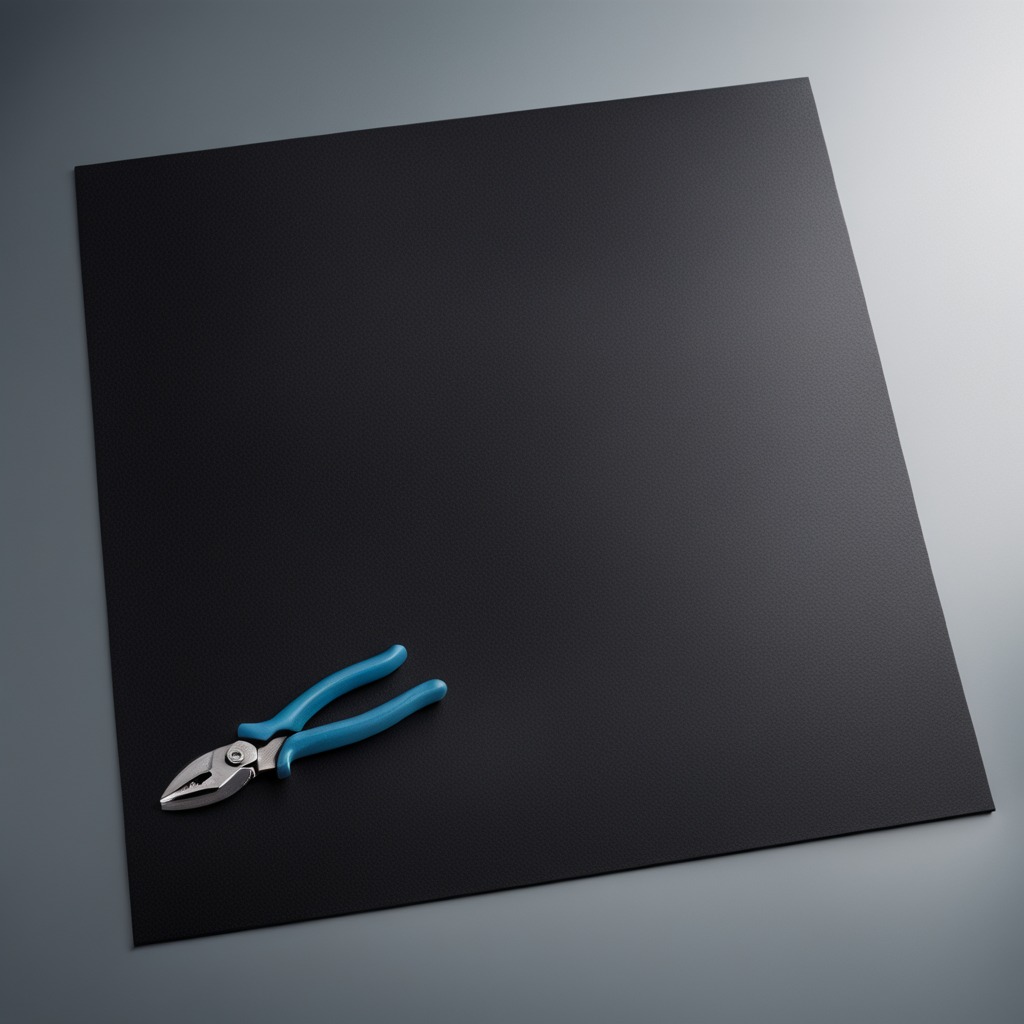
A plier lying on a clean granite tabletop covered with a black rubber mat inside a workshop under bright overhead lighting crisp shadows high clarity worn but beneath the mat